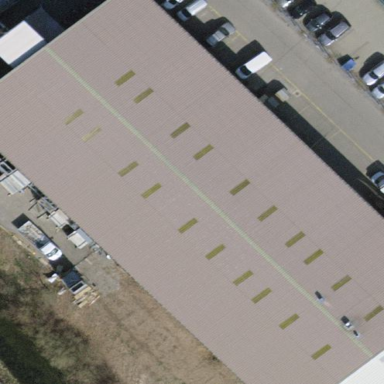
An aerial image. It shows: Industrial building.